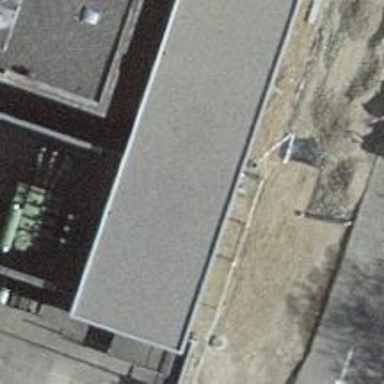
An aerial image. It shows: Service building.